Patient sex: F
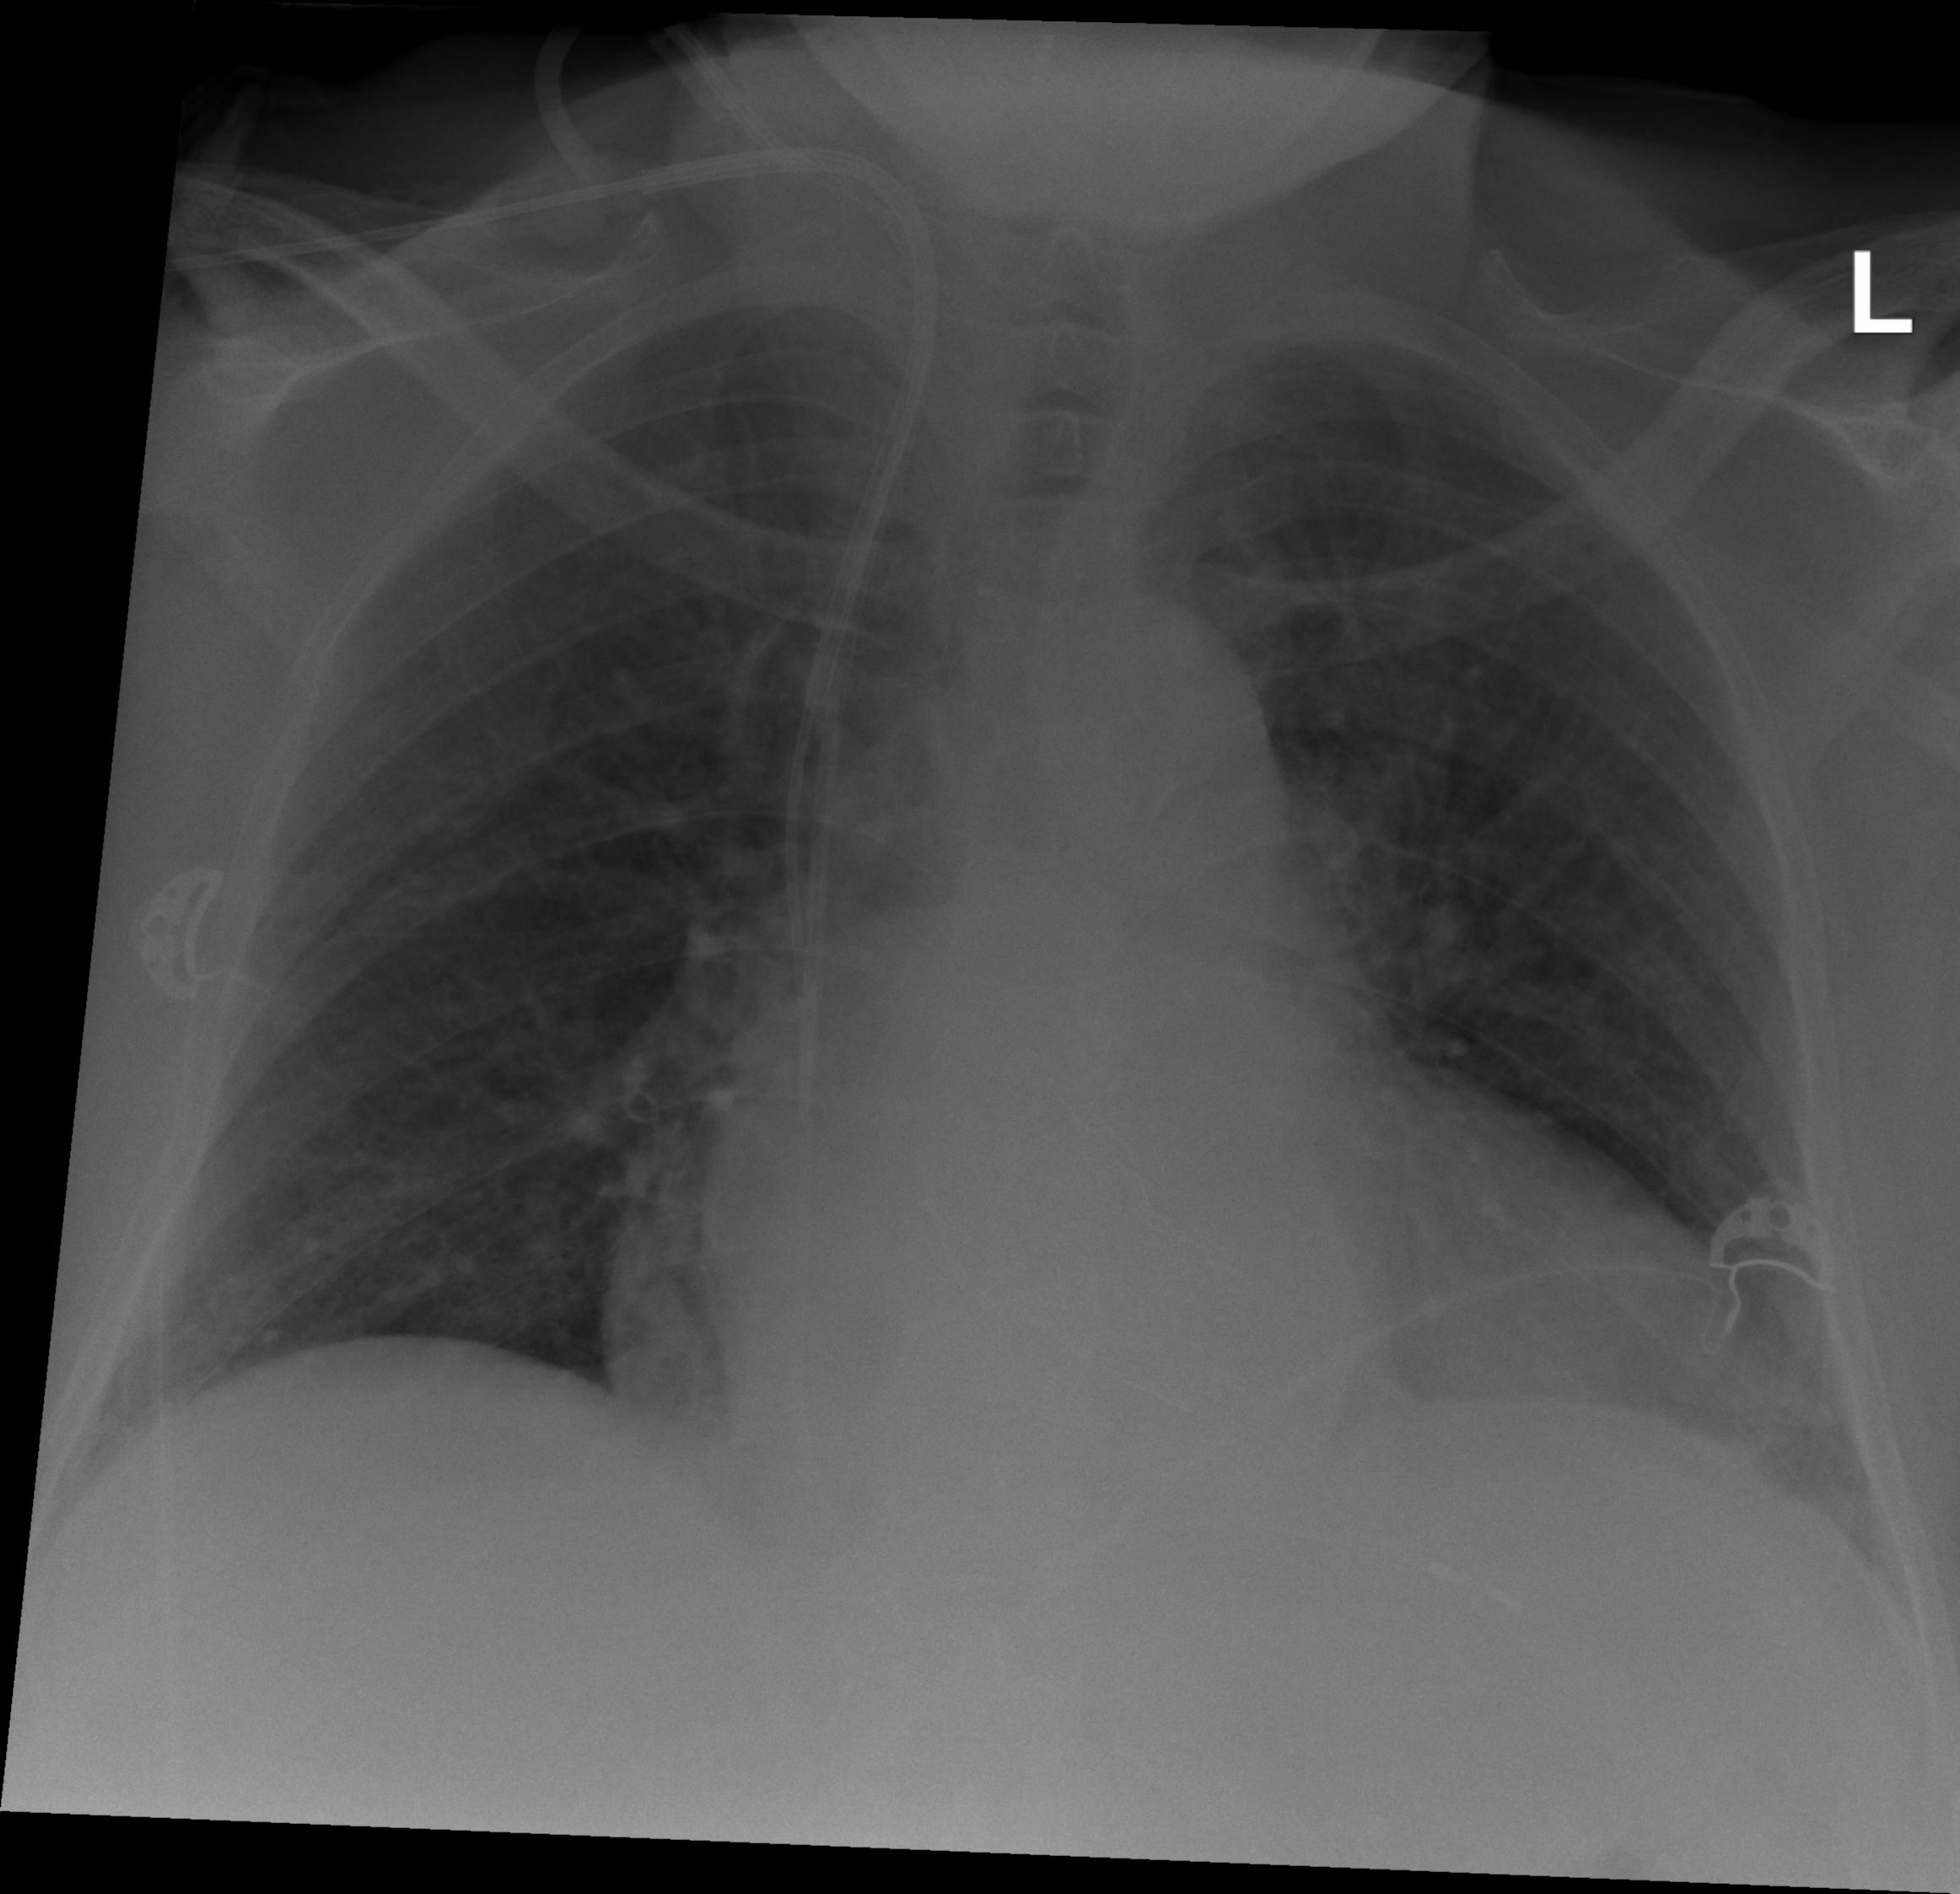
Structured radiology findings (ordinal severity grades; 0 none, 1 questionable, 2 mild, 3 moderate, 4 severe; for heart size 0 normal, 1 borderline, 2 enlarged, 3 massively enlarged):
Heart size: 2
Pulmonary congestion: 0
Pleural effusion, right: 0
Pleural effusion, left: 0
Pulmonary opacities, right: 0
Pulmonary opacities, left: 0
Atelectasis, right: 0
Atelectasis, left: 2